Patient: sex F, age 69
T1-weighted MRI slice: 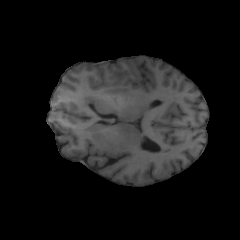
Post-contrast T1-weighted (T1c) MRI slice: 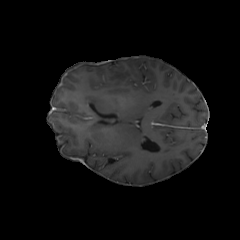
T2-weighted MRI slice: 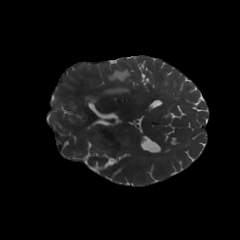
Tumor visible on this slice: yes
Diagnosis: Glioblastoma, IDH-wildtype
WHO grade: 4